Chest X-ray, PA view. Patient: 48 years old, sex M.
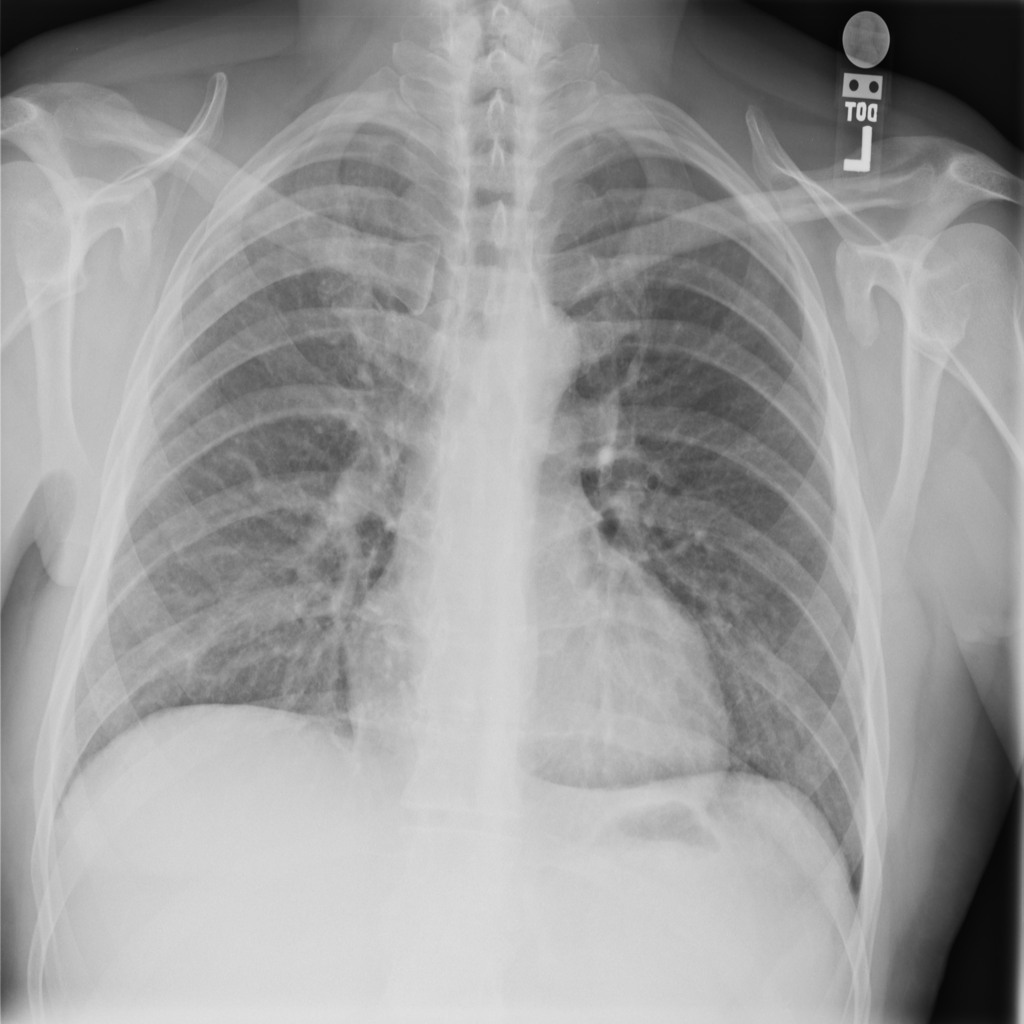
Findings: No Finding